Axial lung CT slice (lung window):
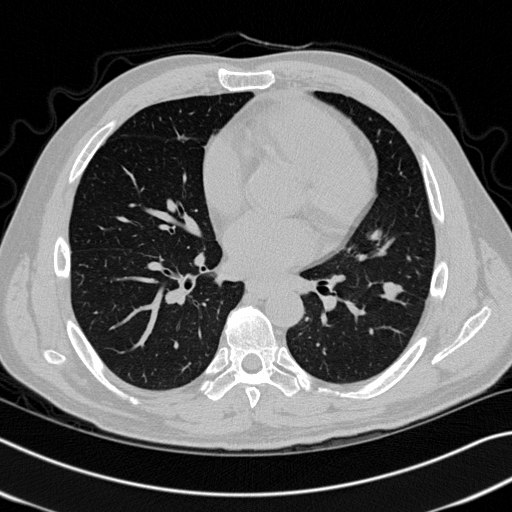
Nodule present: yes
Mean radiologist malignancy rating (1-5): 4.25